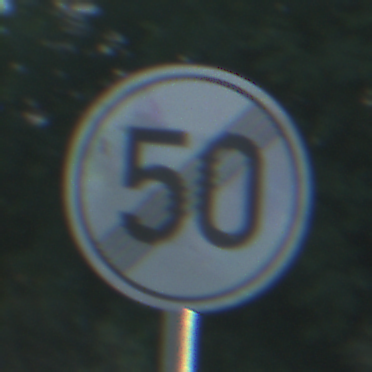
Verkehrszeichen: EndeGeschwindigkeit50
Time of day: MorningAfternoon
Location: Outdoor (RoadRail)
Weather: Clear
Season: NotSpecified
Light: Natural